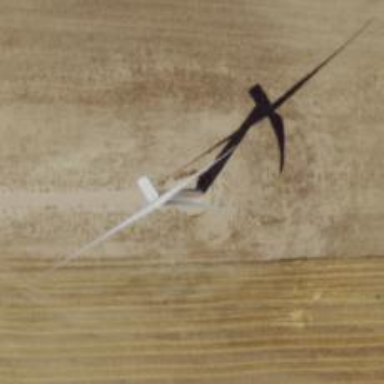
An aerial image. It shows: Wind generator powered by wind. The generator type is horizontal axis and it uses wind turbines.